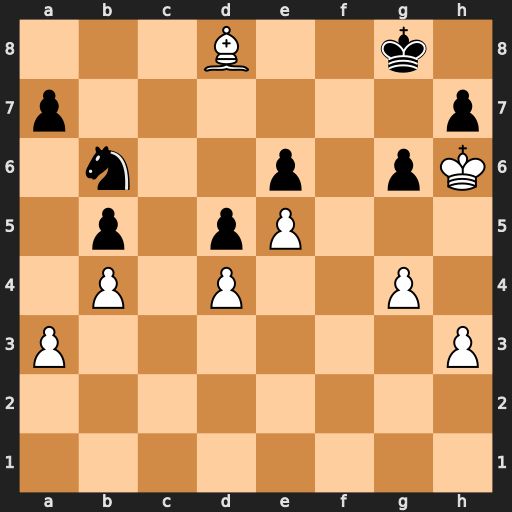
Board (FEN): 3B2k1/p6p/1n2p1pK/1p1pP3/1P1P2P1/P6P/8/8
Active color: w
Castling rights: -
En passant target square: -
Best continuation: Bxb6 axb6 h4 Kh8 h5 gxh5 Kxh5